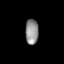
Tissue: lung
Cell type: T cells
Senescence score: 0.1664
Nuclear area (px): 323
Mean DAPI intensity: 143.471